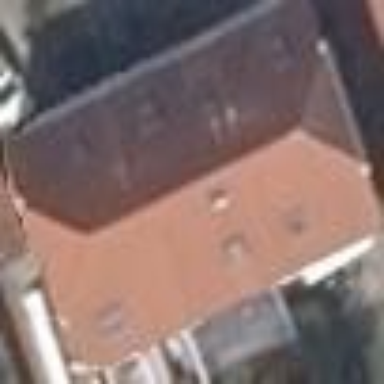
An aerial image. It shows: Building featuring apartments with half-hipped roof.